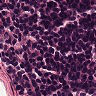
Metastatic tissue present: no